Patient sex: M
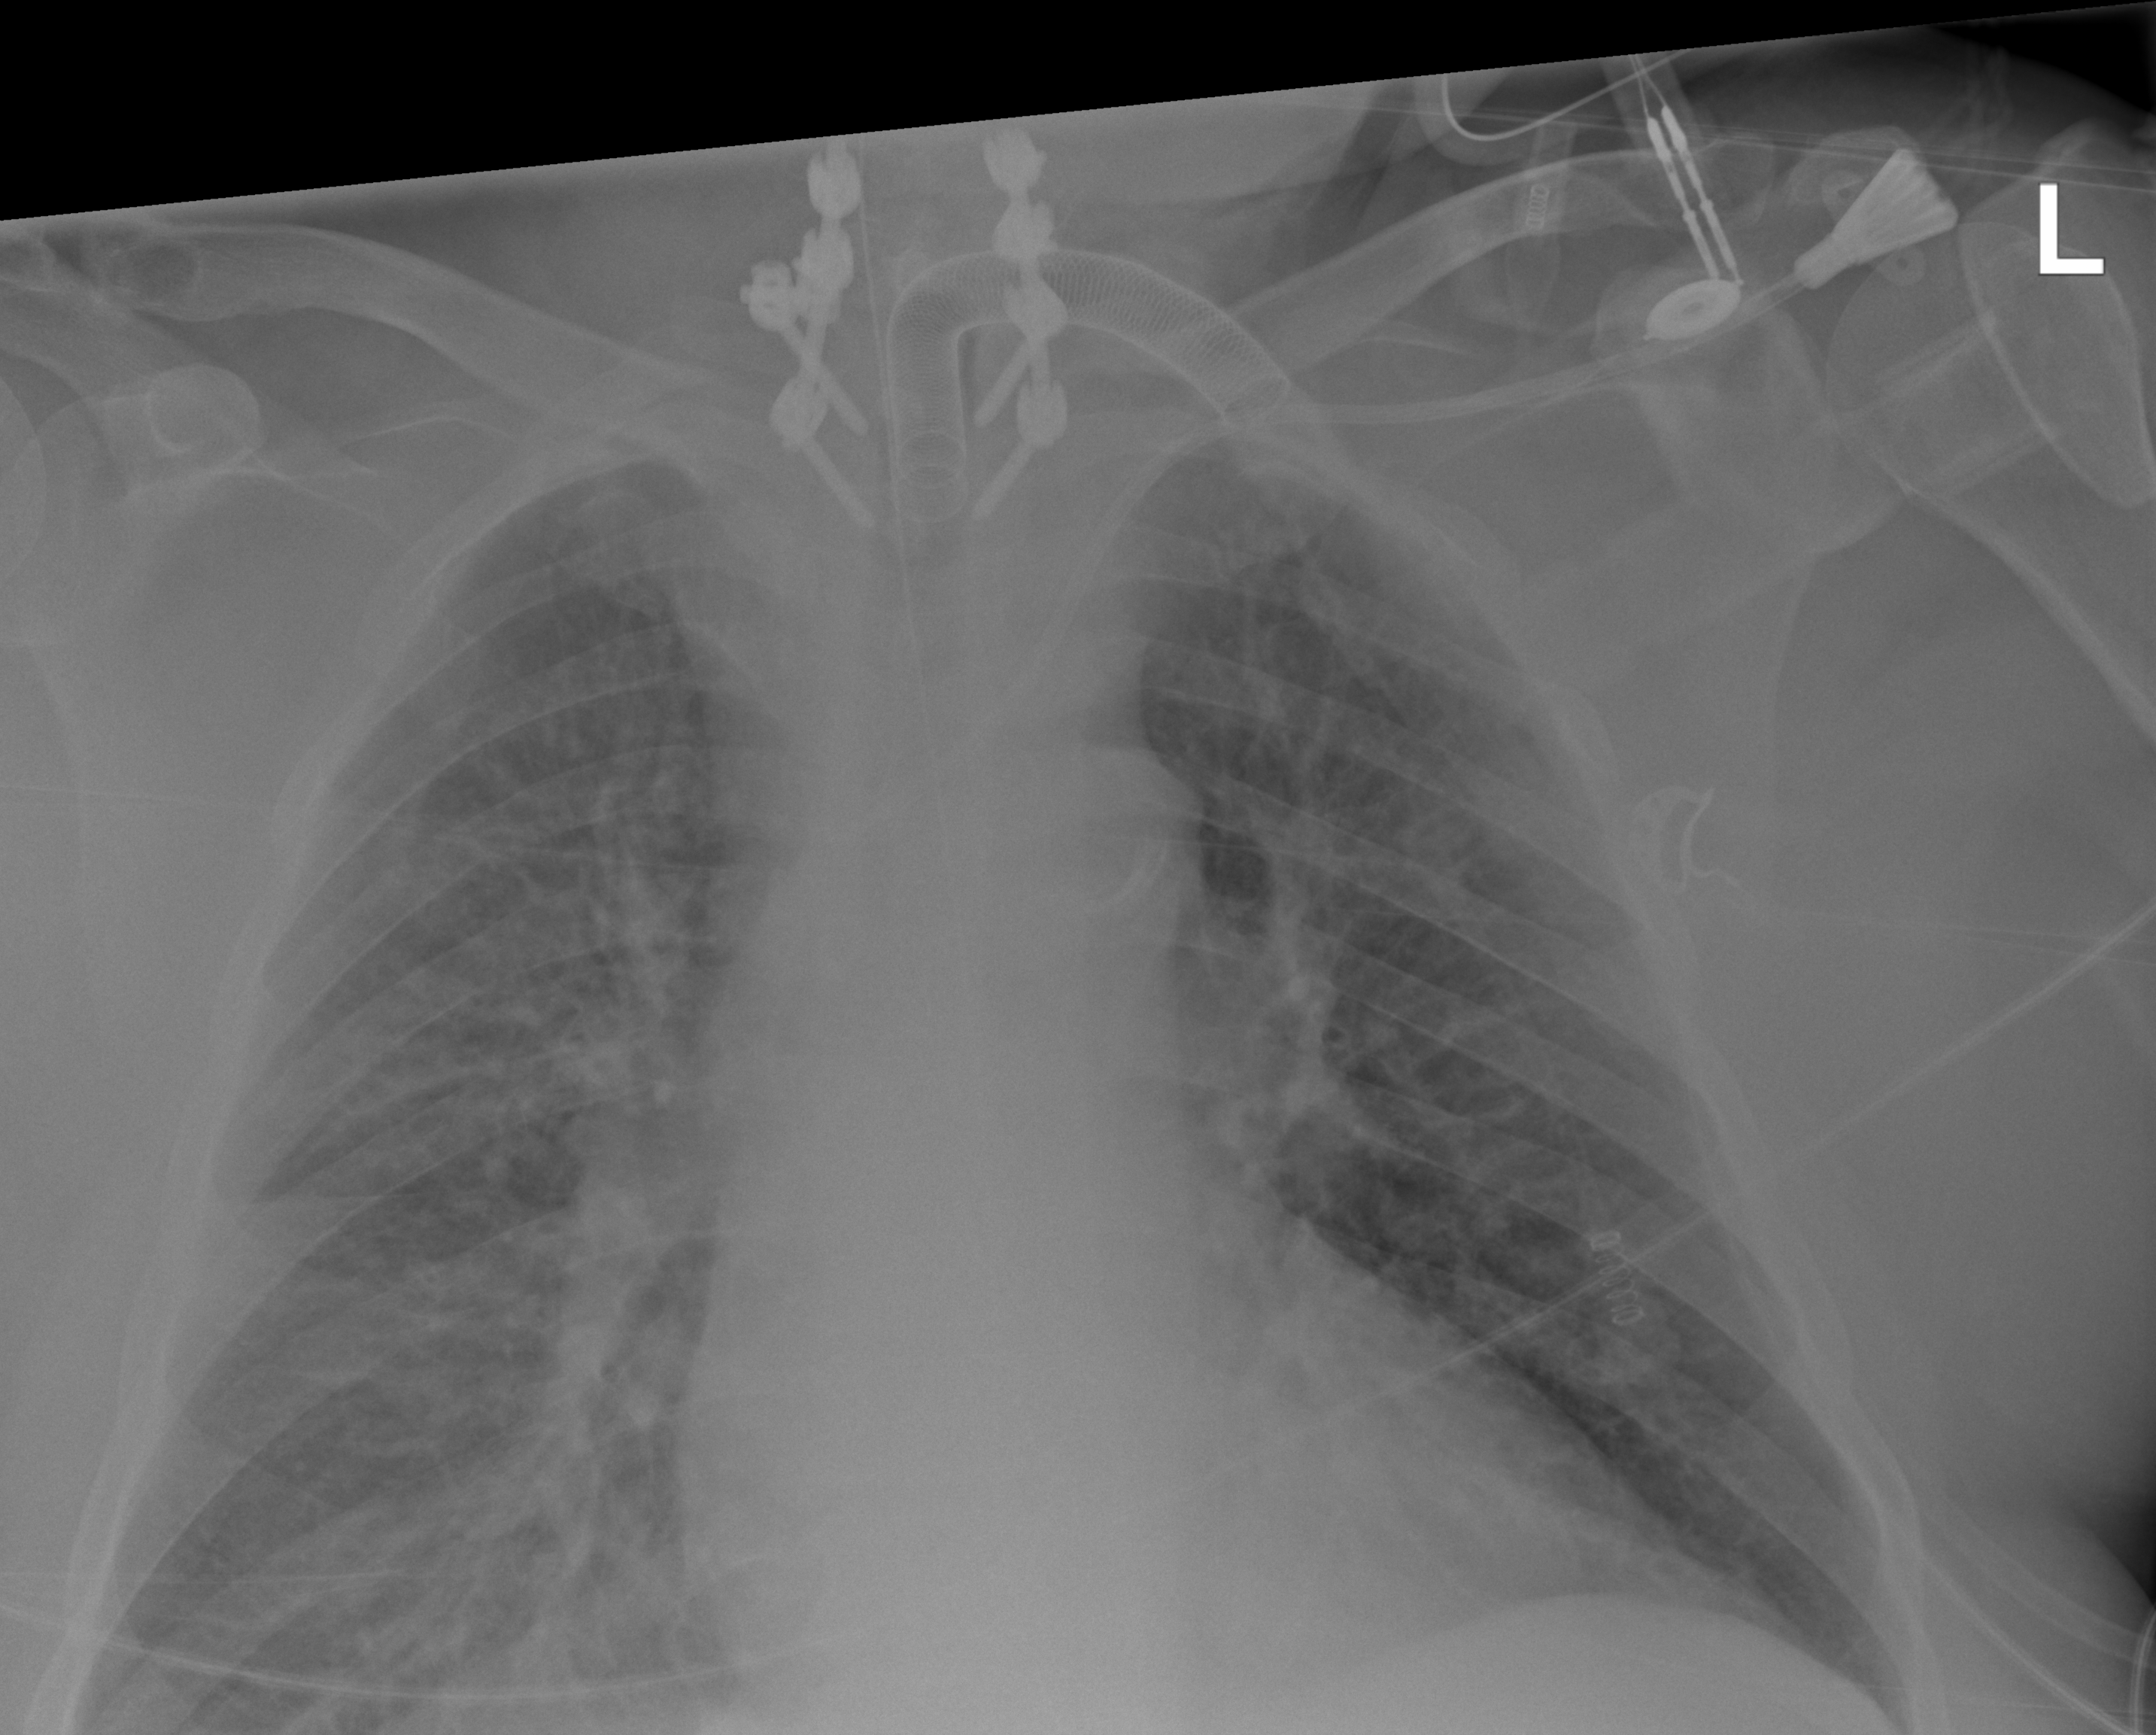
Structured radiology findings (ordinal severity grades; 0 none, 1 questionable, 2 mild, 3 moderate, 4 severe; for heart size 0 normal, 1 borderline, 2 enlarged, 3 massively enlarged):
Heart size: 0
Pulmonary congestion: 2
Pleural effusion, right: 2
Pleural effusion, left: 0
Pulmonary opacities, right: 2
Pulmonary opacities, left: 0
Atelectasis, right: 2
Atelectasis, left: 0